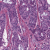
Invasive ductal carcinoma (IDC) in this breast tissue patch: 1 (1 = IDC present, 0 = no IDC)